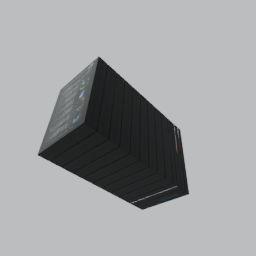
Label: decoration